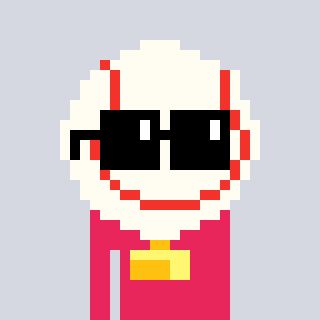
a pixel art character with square black sunglasses, a baseball ball-shaped head and a redpinkish-colored body on a cool background